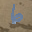
Label: 6